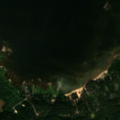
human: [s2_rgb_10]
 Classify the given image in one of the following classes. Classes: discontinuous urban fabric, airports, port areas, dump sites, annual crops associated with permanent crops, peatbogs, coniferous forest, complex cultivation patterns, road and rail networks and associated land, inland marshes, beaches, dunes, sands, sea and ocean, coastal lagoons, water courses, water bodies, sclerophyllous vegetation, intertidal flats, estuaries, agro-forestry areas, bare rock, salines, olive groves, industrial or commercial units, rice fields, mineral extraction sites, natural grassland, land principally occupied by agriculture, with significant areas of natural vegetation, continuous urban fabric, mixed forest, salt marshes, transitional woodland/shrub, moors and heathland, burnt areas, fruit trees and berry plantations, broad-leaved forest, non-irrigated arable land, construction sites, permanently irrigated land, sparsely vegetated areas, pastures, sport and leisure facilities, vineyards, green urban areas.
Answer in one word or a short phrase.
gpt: coniferous forest, sea and ocean